Question: I'm sure the example is out there, but having trouble finding it.
In thousands of static HTML files, I have a block of code as follows and I'm needing to swap out different AdSense code blocks with unique content:
'''
<div id="left">
<div style="margin-top:1px;">
<script type="text/javascript"><!--
google_ad_client = "pub-<PHONE>";
google_ad_slot = "<PHONE>";
google_ad_width = 468;
google_ad_height = 15;
//-->
</script>
<script type="text/javascript"
src="http://pagead2.googlesyndication.com/pagead/show_ads.js">
</script>
</div>
</div>
<div id="content">
<div id="googlesquare">
<script type="text/javascript"><!--
google_ad_client = "pub-<PHONE>";
google_ad_slot = "68468464";
google_ad_width = 300;
google_ad_height = 250;
//-->
</script>
<script type="text/javascript"
src="http://pagead2.googlesyndication.com/pagead/show_ads.js">
</script>
</div>
'''
I have found some patterns which would match start and end for sed usage, but am missing the inner content matching.
I'm not tied to sed if it is better done in another CLI tool, but as common a Unix tool as possible is preferred.
Here is what I would like to be able to capture with one pattern, without grabbing the others:

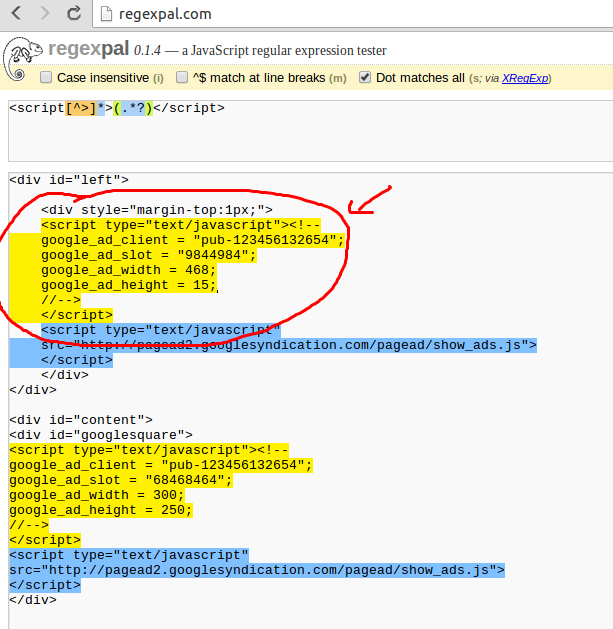
Answer: '''
sed -n '
\|<script type="text/javascript">|,\|</script>| {
H
\|</script>| {
s/.*//
x
s/google_ad_client = "pub-<PHONE>";/&/
t catch
b nocatch
: catch
# catch code here
s/pub-<PHONE>/nopub-<PHONE>/
p
# end of catch block
b
}
}
\|<script type="text/javascript">|,\|</script>| !{
: nocatch
# no catch code here
p
# end of no catch block
}
' YourFile
'''
Catch the section and allow you to act on it (all the section is in the working buffer at this time so line a separated by
). For the purpose of sample, i just change the 'pub-<PHONE>' to 'nopub-<PHONE>' and no other action is made on the file.
A new line is added when a section is find. It's possible to remove it if mandatory
'\|'in \||' is used to change the default separator (/) with another (|) more interesting in this case due to <**s
The '\|</script>| {' into '\|<script type="text/javascript">|,\|</script>| {' block is used to occuring at last line of the block like $ occur on last line of the file.
In this sub block, the working and holding buffer are exchanged (goal is to get holfing into working buffer and have a empty holding buffer for next iteration)
The sed workflow is a bit strange with 'b' and 't' due to fact that 't' (like an ) only work after a s// that occur (missing the or )